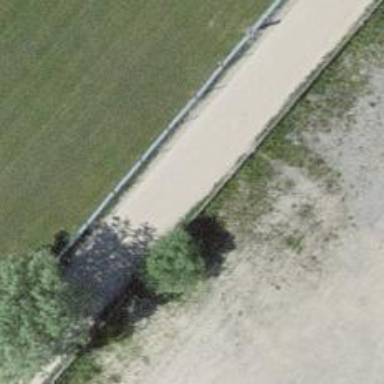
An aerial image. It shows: Path with fine gravel surface.